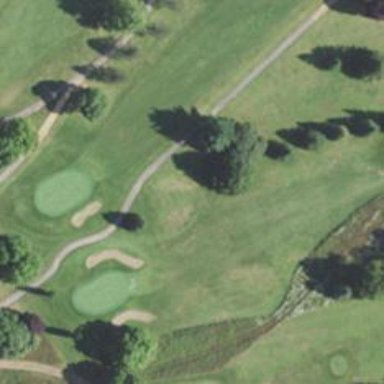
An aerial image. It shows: Service road designated as golf cart path.